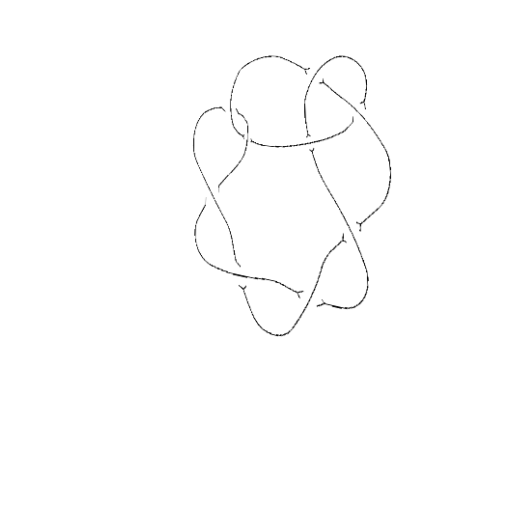
Crossing number: 9